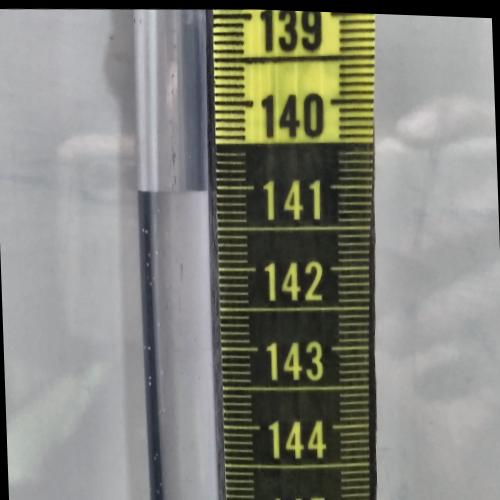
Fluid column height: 141.1 cm